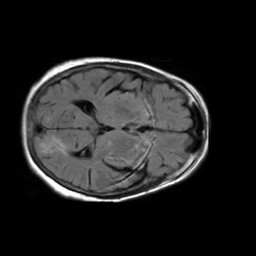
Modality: FLAIR
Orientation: axial
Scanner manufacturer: philips
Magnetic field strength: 1.5 T
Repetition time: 6 s
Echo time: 0.12 s